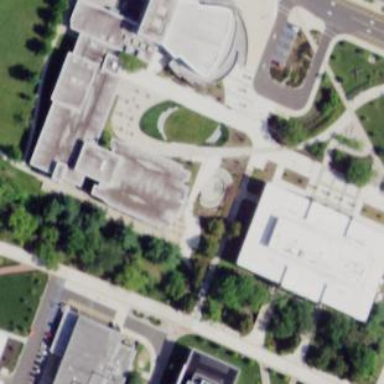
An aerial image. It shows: University building with various amenities.